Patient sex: F
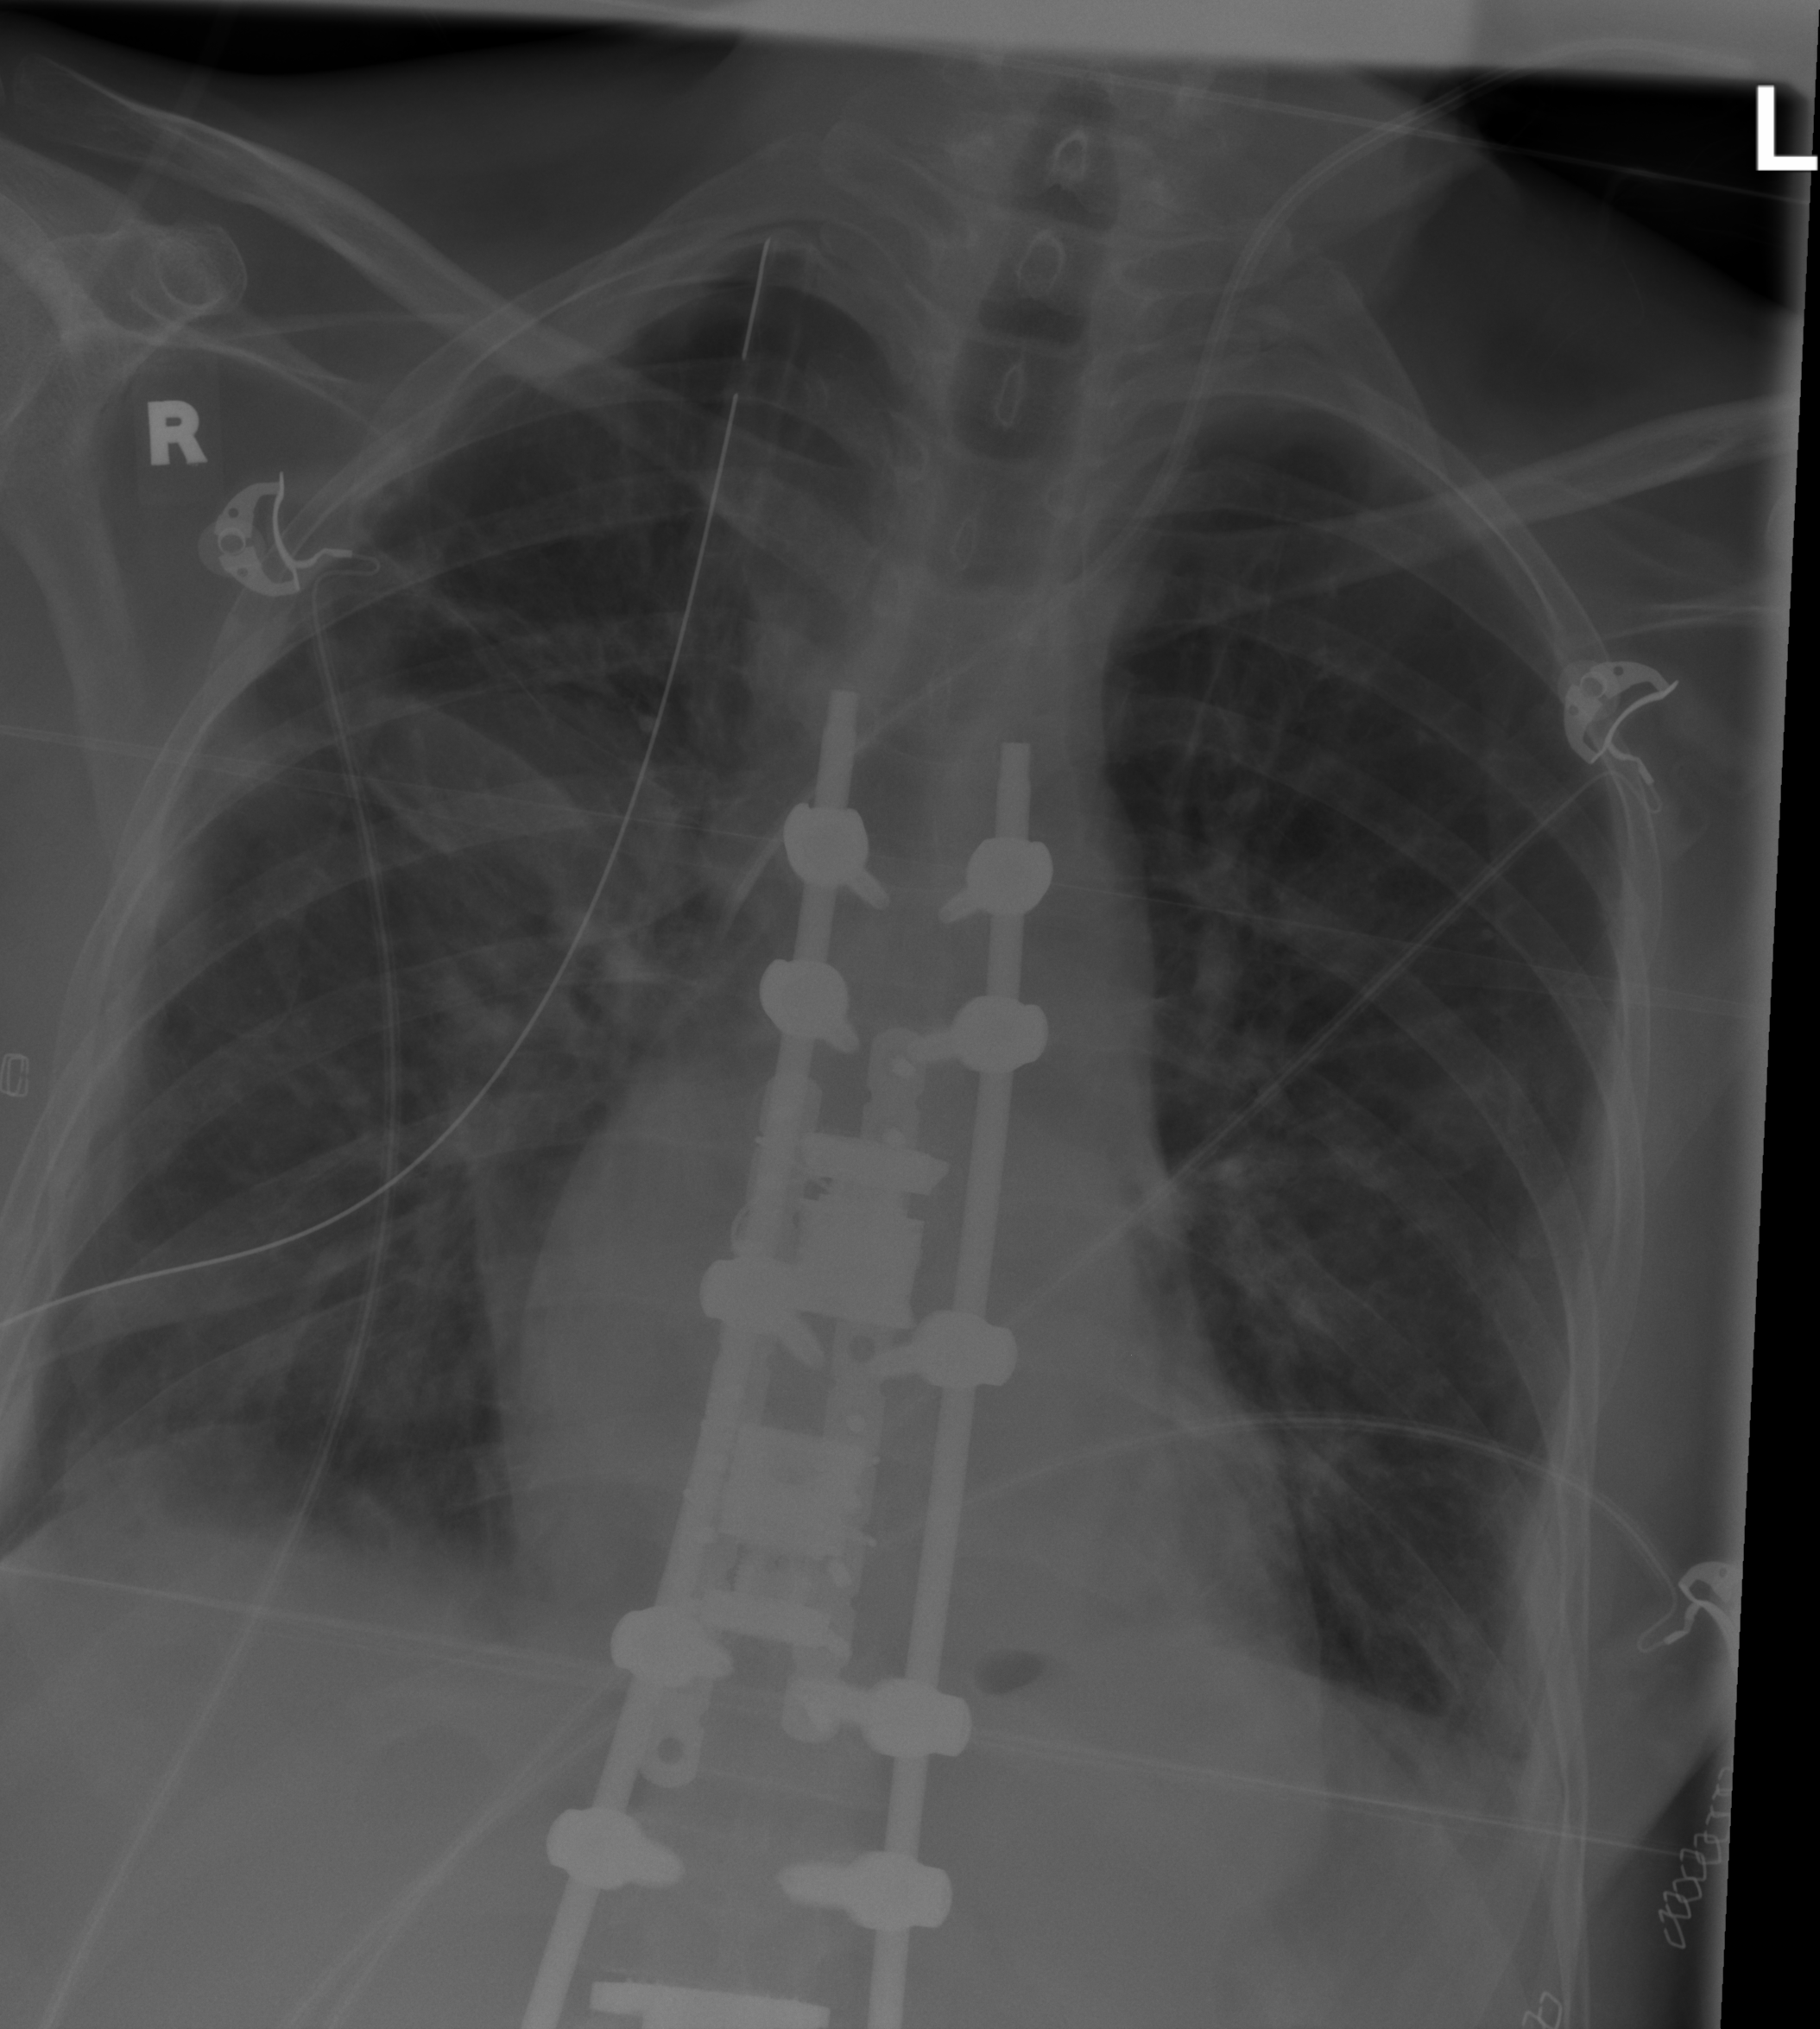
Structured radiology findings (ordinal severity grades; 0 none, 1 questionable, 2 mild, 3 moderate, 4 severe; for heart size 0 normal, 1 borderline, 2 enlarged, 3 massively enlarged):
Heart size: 0
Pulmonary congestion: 2
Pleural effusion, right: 2
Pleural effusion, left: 2
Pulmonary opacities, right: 2
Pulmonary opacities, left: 0
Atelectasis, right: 2
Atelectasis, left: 0